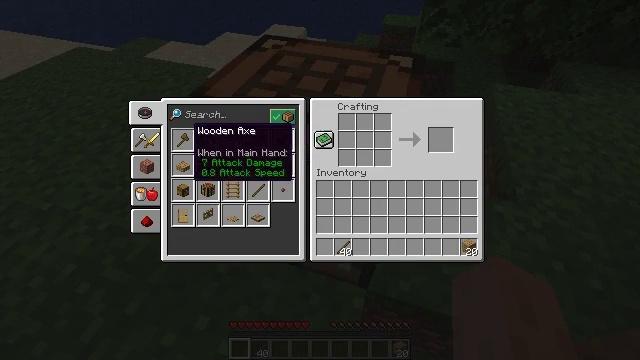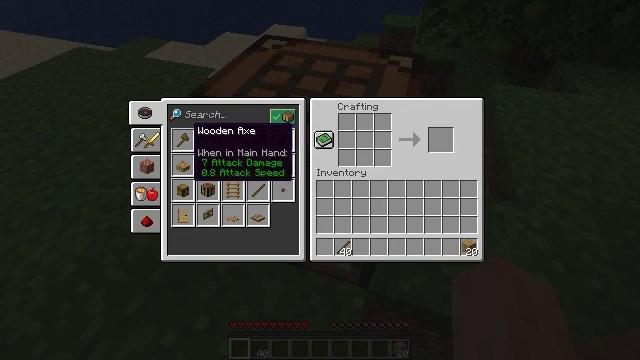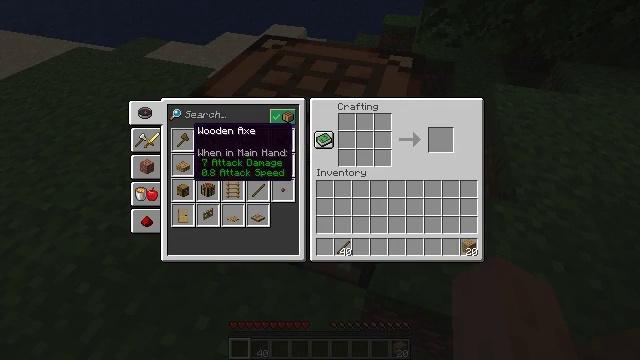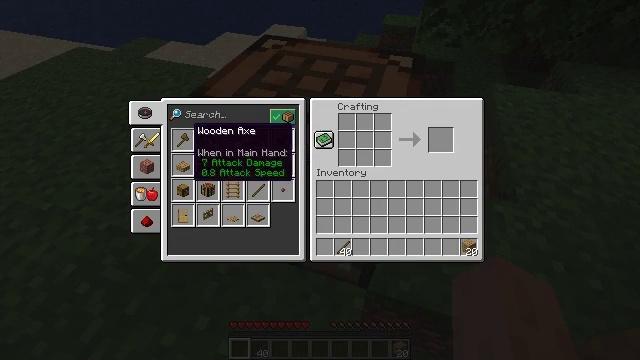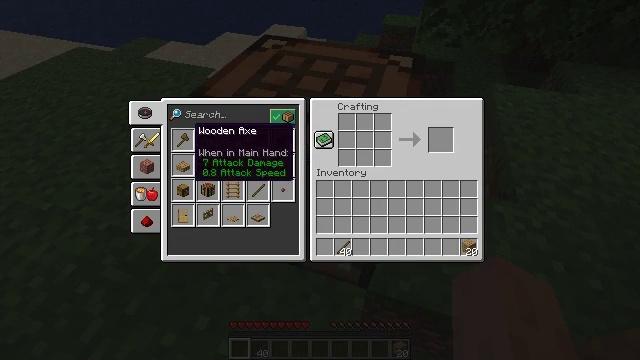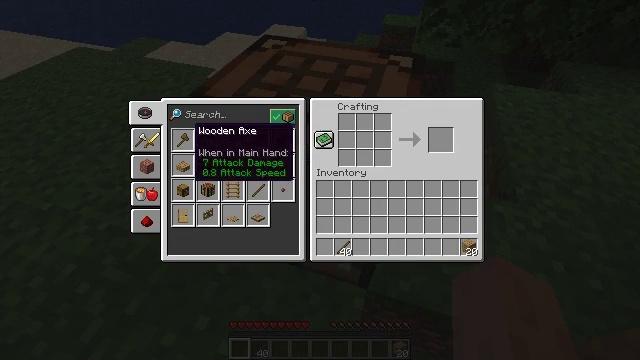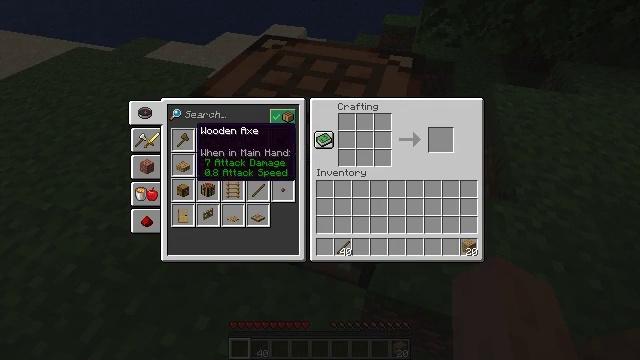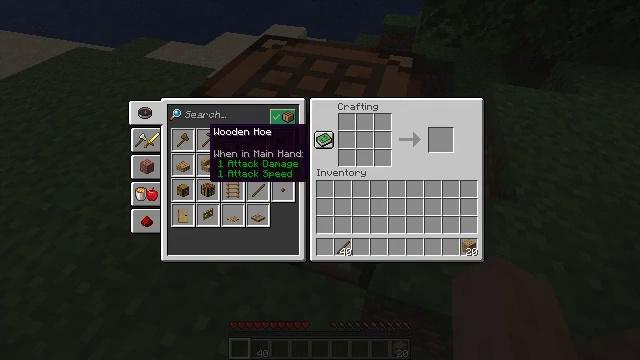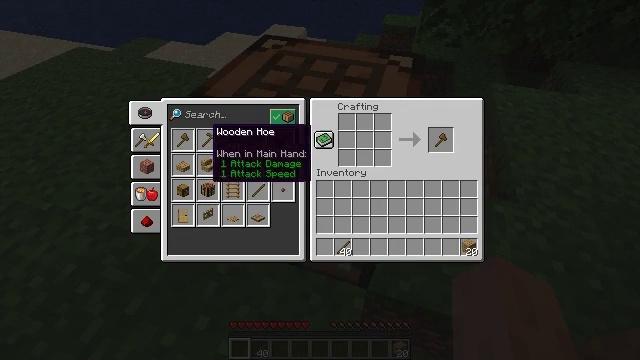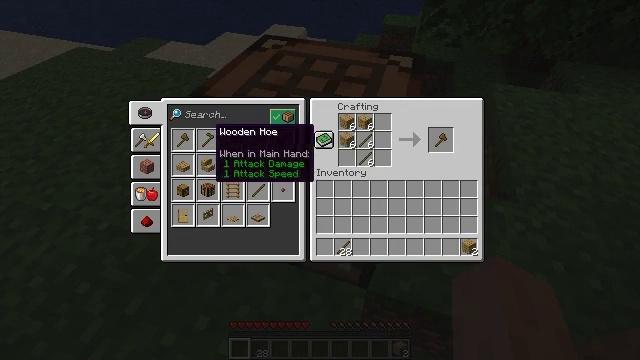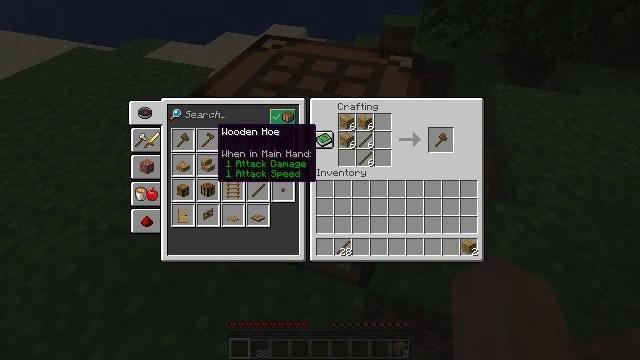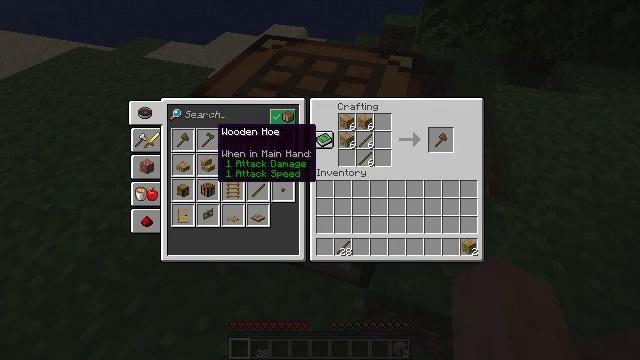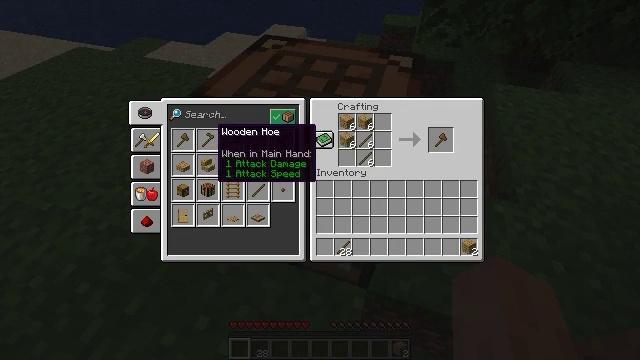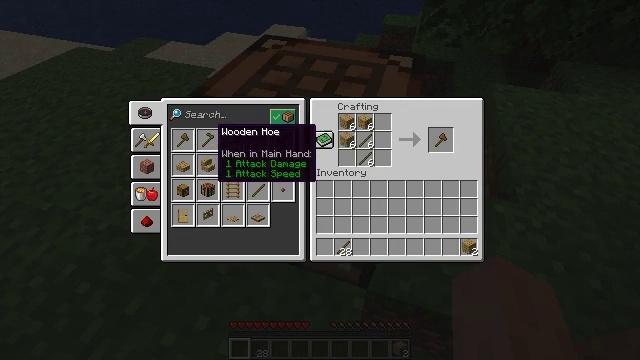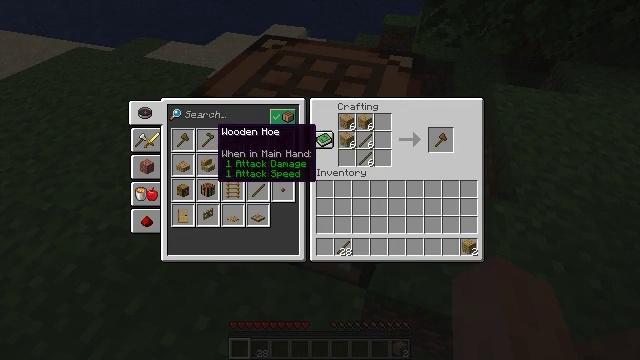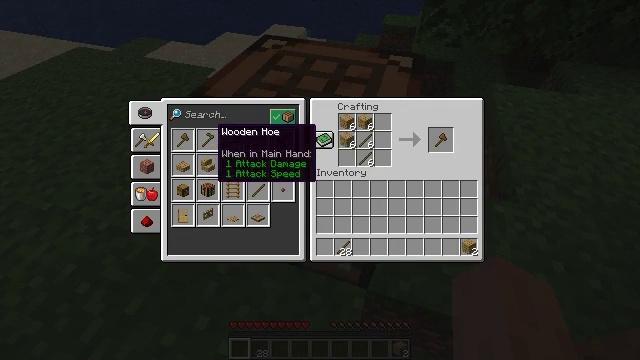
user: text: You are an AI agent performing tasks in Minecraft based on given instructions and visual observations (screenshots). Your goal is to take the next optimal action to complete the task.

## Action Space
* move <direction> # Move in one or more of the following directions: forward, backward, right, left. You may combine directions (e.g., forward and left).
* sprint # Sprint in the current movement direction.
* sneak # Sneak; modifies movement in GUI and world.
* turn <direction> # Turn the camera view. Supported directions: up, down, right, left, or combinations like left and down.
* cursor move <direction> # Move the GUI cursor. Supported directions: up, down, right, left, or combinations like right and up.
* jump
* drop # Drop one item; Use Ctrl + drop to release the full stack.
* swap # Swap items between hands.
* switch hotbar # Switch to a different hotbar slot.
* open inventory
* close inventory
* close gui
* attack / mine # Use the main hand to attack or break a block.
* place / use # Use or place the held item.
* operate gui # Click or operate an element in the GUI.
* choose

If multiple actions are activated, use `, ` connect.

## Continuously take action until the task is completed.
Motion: motion action
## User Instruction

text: Craft a wooden hoe using two sticks and two planks.
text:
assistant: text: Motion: sneak
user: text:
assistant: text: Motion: sneak
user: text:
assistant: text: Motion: sneak, operate gui
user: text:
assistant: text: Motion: sneak, operate gui
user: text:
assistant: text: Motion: sneak, operate gui
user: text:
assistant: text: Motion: sneak
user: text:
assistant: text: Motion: sneak, cursor move right
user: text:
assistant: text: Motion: sneak
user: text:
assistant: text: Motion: sneak
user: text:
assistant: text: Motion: sneak
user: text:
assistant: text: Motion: sneak
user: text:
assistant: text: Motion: sneak
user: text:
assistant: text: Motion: sneak, operate gui
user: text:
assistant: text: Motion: sneak, operate gui
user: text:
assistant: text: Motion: sneak, operate gui
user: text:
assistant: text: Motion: sneak
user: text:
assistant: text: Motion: sneak
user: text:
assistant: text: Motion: sneak, cursor move right
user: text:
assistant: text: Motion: cursor move right
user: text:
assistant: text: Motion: cursor move right
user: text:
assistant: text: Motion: no_op
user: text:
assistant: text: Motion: no_op
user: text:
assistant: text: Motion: cursor move left
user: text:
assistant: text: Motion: no_op
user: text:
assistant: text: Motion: no_op
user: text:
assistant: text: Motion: cursor move right
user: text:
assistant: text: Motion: cursor move right
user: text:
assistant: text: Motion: no_op
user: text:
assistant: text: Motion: cursor move left
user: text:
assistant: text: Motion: cursor move left